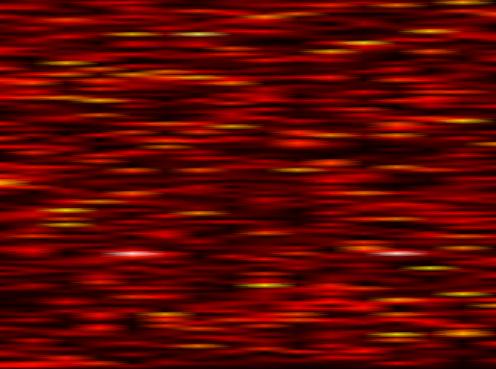
Label: FOFDM